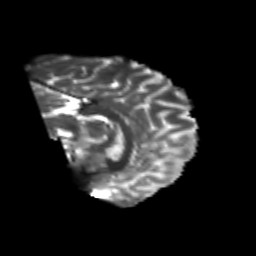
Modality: T2w
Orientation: sagittal
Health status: healthy
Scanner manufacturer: philips
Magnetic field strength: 3 T
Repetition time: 6.964 s
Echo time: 0.092 s